Interaction volume radius: 10 \u00c5
Interaction volume height: 25 \u00c5
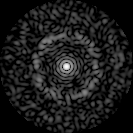
Disorder parameter: 0.819